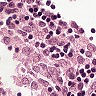
Metastatic tissue present: no